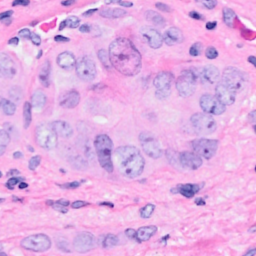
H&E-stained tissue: Breast